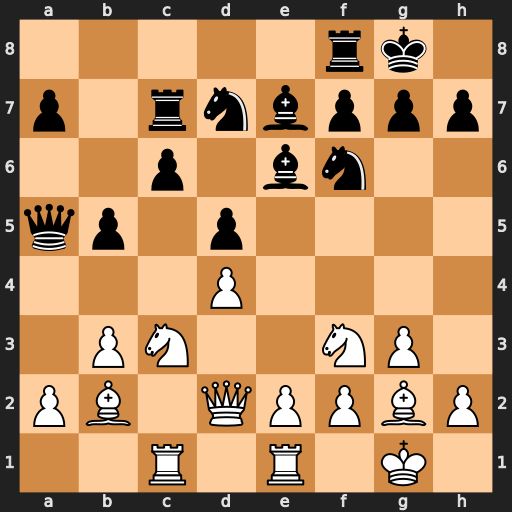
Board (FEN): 5rk1/p1rnbppp/2p1bn2/qp1p4/3P4/1PN2NP1/PB1QPPBP/2R1R1K1
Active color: w
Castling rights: -
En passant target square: -
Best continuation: Nxd5 Nxd5 Qxa5